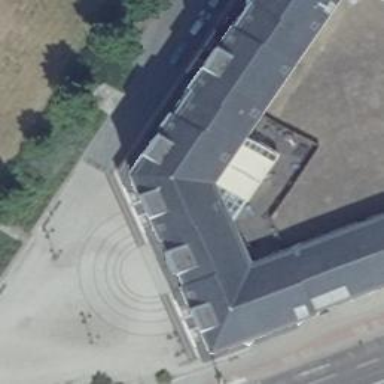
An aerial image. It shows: View of roof edge.